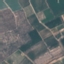
Land use / land cover: PermanentCrop